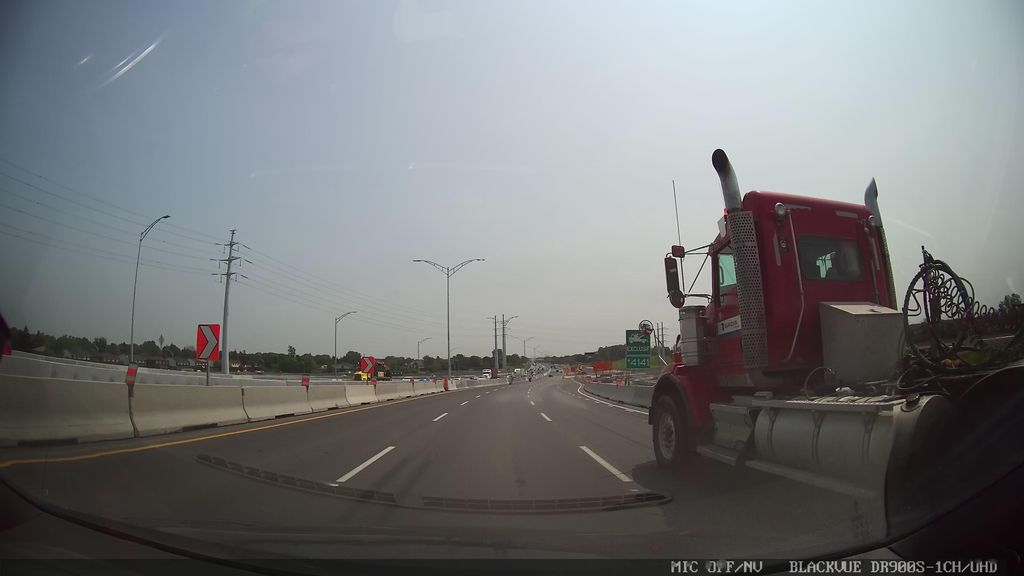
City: montreal